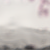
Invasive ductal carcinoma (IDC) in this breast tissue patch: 0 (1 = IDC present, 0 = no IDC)